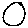
Label: circle